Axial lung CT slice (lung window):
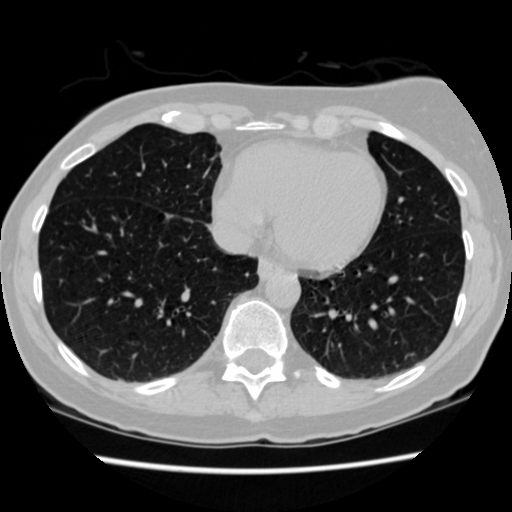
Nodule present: no